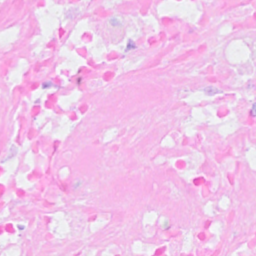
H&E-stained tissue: Breast